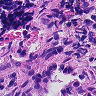
Metastatic tissue present: yes